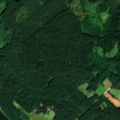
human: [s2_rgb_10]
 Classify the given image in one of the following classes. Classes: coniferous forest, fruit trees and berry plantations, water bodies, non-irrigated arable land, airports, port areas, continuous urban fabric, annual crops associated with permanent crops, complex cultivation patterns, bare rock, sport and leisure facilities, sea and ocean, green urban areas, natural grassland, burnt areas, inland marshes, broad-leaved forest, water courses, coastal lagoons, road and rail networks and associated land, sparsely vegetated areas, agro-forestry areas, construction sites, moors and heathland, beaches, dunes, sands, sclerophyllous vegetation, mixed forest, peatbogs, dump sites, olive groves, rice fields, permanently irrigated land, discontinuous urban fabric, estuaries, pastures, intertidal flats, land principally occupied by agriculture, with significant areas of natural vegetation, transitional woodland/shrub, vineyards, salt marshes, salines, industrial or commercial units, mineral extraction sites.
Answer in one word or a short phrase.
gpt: non-irrigated arable land, land principally occupied by agriculture, with significant areas of natural vegetation, coniferous forest, transitional woodland/shrub, water courses